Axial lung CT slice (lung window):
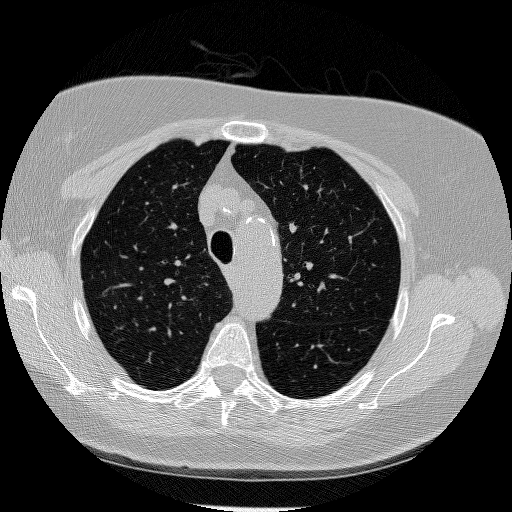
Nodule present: no